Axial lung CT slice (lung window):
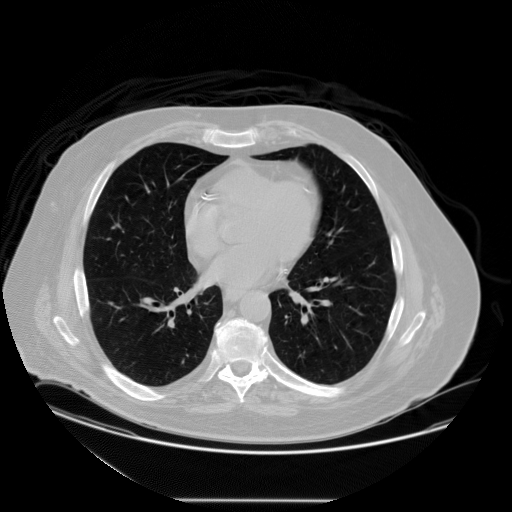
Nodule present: no